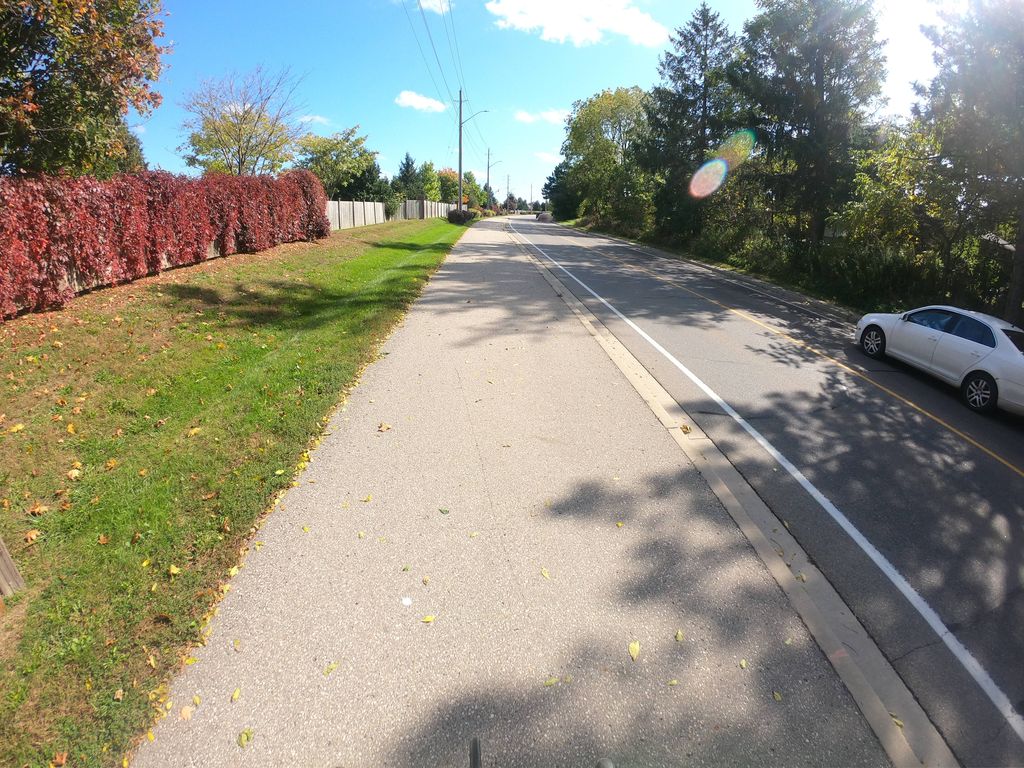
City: kitchener-waterloo